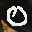
Label: 0